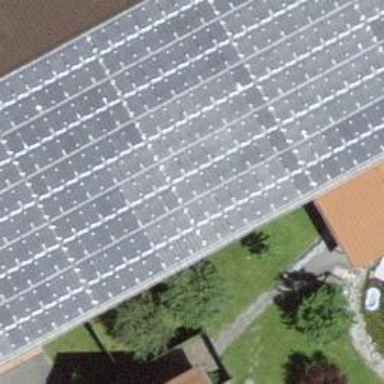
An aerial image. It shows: Solar power generator using photovoltaic panels.